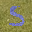
Label: 5